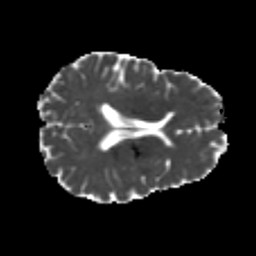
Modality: MD
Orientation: axial
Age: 24
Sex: male
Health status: healthy
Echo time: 0.074 s